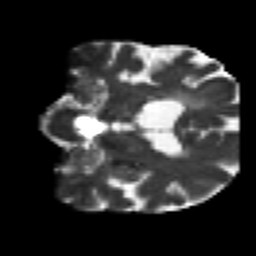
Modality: T2w
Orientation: coronal
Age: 66
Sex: female
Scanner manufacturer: siemens
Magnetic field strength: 3 T
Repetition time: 7.3 s
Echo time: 0.087 s